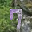
Label: 7